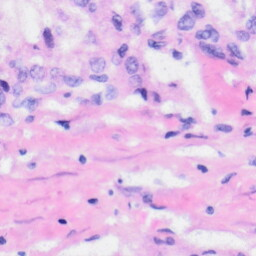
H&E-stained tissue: Liver